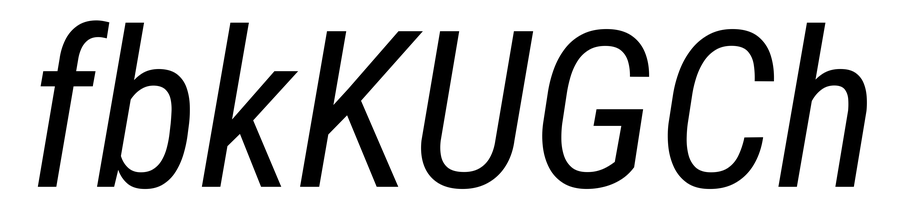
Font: Roboto-Italic_Condensed_Italic